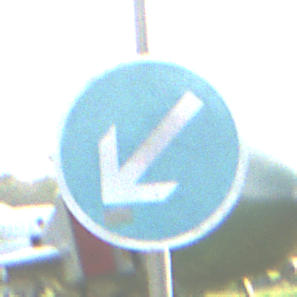
Verkehrszeichen: VorgeschriebeneVorbeifahrtLinks
Umgebung: Outdoor, Special
Tageszeit: SunriseSunset
Wetter: Clear
Licht: Natural
Jahreszeit: NotSpecified
Kontrast: MediumContrast